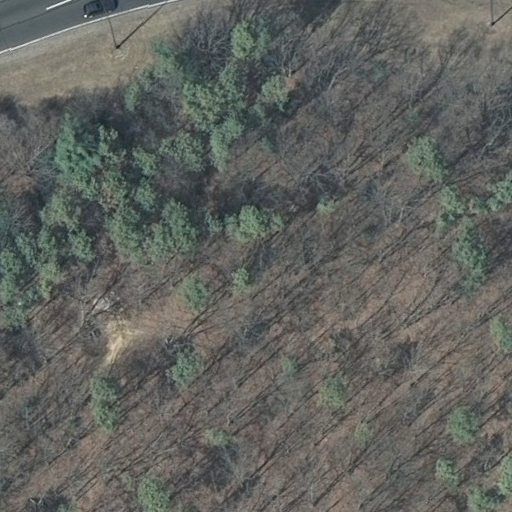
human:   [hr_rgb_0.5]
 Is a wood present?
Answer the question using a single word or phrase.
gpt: yes

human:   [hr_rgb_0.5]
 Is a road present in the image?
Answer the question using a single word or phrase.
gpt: yes

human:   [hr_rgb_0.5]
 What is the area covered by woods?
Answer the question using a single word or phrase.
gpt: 10599m2

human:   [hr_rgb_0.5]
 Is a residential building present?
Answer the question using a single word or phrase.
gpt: no

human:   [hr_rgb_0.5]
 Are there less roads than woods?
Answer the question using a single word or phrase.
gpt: no

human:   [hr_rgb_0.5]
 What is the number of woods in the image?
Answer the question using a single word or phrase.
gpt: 1

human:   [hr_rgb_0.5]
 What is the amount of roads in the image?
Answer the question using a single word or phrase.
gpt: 1

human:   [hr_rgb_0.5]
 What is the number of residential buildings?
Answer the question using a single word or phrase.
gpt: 0

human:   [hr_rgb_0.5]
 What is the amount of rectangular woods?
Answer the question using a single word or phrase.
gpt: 1

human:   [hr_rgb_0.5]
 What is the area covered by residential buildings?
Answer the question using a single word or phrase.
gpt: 0m2

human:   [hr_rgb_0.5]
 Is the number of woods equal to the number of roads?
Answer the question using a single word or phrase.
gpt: yes

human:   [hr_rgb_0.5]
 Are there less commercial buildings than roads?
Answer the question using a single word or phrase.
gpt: yes

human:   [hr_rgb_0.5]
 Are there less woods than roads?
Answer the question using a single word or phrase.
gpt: no

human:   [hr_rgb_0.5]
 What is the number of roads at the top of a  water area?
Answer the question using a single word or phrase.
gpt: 0

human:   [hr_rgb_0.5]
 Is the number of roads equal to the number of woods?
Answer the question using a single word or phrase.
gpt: yes

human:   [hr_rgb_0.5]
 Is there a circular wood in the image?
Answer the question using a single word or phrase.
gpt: no

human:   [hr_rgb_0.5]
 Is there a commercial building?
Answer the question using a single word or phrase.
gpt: no

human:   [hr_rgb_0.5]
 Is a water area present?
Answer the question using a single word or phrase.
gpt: no

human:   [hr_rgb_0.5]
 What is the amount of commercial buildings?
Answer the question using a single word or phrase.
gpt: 0

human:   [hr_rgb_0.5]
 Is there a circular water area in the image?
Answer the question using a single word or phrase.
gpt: no

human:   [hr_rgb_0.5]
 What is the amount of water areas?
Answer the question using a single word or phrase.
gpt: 0

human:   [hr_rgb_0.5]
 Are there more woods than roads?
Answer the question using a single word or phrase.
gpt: no

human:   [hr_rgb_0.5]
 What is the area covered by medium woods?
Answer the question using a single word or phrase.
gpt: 0m2

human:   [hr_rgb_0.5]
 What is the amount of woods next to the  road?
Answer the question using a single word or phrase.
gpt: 1

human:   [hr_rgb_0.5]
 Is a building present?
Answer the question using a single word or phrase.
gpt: no

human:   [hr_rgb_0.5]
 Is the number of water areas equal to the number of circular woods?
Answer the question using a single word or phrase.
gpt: yes

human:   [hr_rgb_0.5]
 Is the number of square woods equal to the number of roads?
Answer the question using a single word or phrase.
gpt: no

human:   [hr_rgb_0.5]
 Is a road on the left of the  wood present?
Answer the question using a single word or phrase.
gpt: no

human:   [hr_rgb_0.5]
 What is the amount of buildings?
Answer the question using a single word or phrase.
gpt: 0

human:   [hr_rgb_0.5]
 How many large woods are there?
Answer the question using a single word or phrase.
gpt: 1

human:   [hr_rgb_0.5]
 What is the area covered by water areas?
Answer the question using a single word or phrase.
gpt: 0m2

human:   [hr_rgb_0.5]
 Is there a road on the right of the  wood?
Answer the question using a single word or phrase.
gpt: yes

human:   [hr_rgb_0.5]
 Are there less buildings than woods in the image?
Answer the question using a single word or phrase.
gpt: yes

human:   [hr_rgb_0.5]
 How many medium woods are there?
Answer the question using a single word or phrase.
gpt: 0

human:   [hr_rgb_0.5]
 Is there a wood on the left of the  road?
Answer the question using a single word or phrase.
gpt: yes

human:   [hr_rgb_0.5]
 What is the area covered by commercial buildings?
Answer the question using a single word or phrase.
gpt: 0m2

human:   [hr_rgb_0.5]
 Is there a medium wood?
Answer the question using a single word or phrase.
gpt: no

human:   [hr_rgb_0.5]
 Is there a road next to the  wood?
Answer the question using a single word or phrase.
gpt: yes

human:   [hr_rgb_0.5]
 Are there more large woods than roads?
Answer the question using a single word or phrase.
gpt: no

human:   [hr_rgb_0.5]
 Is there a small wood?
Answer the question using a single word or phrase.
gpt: no

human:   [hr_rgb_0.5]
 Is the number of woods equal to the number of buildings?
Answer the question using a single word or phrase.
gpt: no

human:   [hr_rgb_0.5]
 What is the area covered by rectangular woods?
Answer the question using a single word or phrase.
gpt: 10599m2

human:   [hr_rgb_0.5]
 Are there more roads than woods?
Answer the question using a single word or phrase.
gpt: no

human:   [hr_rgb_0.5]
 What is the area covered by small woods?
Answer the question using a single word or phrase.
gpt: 0m2

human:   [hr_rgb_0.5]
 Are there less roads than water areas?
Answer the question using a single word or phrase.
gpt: no

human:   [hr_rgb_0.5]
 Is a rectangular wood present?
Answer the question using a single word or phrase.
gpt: yes

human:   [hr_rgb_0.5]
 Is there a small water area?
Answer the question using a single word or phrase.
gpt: no

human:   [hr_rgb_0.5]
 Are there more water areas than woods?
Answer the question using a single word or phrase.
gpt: no

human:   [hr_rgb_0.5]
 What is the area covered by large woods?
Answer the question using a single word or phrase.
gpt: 10599m2

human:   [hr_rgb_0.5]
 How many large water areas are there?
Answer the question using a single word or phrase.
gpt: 0

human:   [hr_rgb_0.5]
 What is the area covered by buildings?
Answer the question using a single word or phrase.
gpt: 0m2

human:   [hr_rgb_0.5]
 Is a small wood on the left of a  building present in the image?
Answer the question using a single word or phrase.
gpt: no

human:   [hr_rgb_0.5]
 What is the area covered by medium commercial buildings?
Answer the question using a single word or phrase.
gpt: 0m2

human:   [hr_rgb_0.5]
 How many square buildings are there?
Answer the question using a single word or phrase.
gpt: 0

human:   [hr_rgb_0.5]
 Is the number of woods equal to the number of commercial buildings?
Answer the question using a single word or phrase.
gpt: no

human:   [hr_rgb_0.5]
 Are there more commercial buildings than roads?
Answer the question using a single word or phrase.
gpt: no

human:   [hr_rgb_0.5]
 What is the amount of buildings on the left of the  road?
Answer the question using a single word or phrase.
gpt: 0

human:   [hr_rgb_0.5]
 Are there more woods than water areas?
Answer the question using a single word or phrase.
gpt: yes

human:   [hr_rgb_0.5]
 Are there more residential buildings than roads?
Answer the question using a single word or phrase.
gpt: no

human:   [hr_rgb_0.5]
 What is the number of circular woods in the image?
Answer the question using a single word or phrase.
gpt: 0

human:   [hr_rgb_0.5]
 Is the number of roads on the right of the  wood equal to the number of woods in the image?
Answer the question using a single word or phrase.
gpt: yes

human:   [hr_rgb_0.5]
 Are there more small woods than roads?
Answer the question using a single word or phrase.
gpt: no

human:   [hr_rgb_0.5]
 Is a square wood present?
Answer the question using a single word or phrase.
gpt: no

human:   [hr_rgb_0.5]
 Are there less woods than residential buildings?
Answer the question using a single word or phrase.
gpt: no